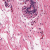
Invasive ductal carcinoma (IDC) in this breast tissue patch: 0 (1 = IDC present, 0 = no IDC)